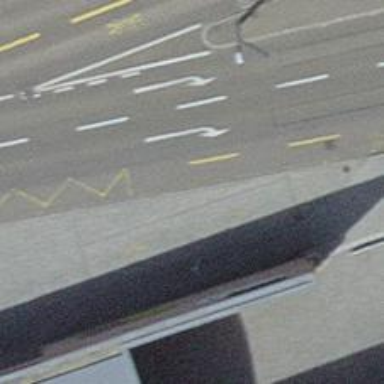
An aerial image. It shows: Platform for public transport. The platform is located by the road.